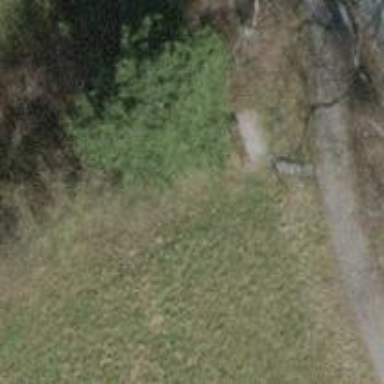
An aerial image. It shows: Brown bench.